Interaction volume radius: 10 \u00c5
Interaction volume height: 15 \u00c5
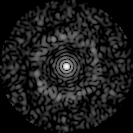
Disorder parameter: 0.829